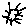
Label: sun